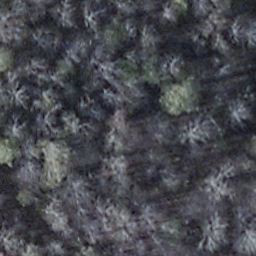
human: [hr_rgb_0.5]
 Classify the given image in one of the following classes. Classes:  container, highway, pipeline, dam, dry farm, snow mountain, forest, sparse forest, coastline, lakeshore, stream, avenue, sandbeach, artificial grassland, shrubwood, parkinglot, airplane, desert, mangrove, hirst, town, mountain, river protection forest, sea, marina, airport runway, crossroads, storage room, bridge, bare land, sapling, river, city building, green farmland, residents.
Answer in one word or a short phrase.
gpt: shrubwood